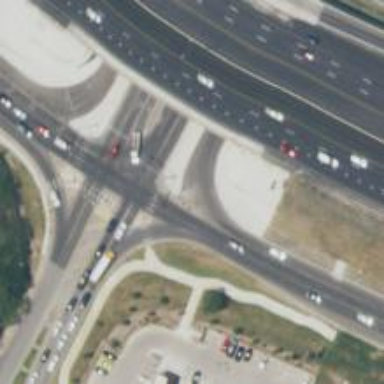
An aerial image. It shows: Secondary road with asphalt surface and frontage road.